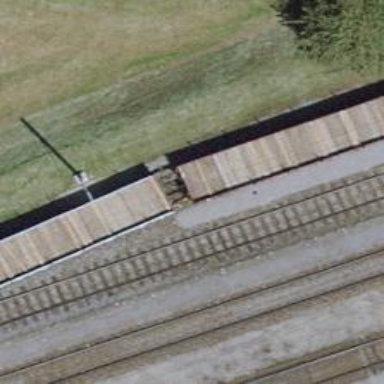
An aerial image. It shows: Rail yard with electrified contact lines for the trains.